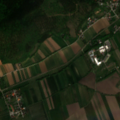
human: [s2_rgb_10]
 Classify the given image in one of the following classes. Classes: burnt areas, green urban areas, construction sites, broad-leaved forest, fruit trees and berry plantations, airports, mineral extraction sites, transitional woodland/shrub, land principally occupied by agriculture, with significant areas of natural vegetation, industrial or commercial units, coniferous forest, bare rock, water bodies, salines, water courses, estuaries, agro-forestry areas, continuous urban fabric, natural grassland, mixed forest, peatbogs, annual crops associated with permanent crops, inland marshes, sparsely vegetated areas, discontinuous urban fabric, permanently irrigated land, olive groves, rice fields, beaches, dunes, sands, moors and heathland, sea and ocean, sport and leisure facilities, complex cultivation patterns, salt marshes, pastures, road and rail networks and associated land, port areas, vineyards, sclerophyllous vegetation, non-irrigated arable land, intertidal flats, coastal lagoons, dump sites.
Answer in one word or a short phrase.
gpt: discontinuous urban fabric, non-irrigated arable land, land principally occupied by agriculture, with significant areas of natural vegetation, coniferous forest, mixed forest